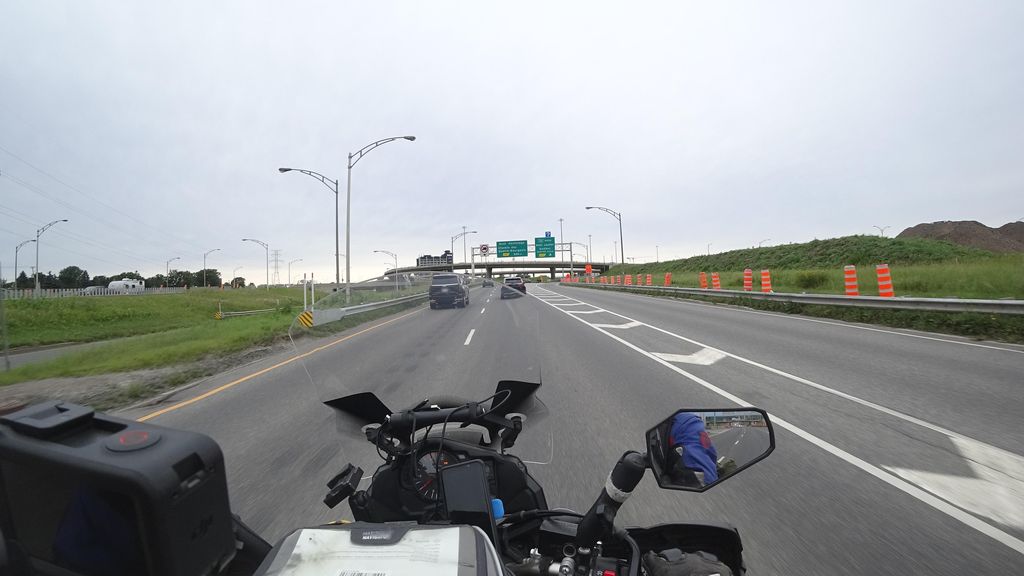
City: quebec_city